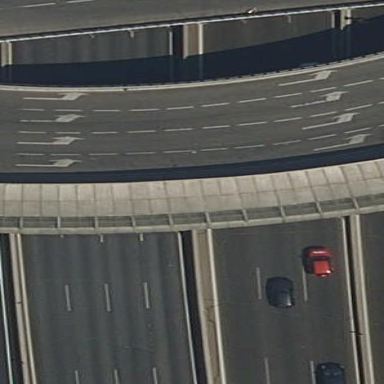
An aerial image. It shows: Kerb barrier.